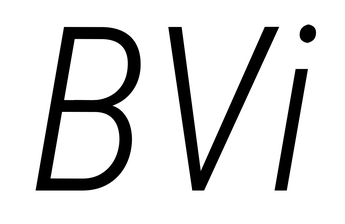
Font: Roboto-Italic_Condensed_Light_Italic